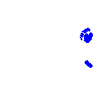
Particle: electron